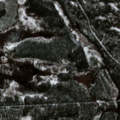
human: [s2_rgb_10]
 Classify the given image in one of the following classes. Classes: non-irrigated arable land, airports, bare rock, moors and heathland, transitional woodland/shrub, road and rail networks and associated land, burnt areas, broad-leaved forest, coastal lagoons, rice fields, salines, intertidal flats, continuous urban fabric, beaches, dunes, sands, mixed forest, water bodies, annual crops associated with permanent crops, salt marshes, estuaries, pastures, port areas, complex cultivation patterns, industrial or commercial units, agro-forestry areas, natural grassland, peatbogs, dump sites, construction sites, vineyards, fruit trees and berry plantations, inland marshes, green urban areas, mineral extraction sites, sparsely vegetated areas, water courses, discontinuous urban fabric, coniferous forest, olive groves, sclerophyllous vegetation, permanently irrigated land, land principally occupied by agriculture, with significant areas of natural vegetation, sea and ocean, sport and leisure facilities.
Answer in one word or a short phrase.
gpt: coniferous forest, peatbogs